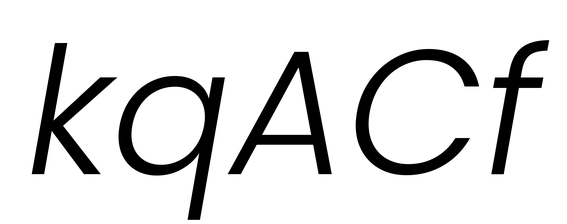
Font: Poppins-LightItalic